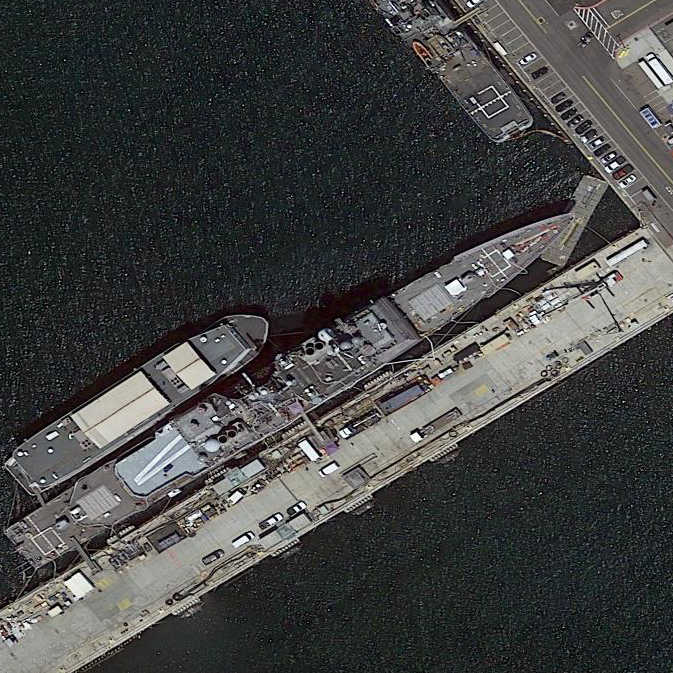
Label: Ticonderoga-class_cruiser